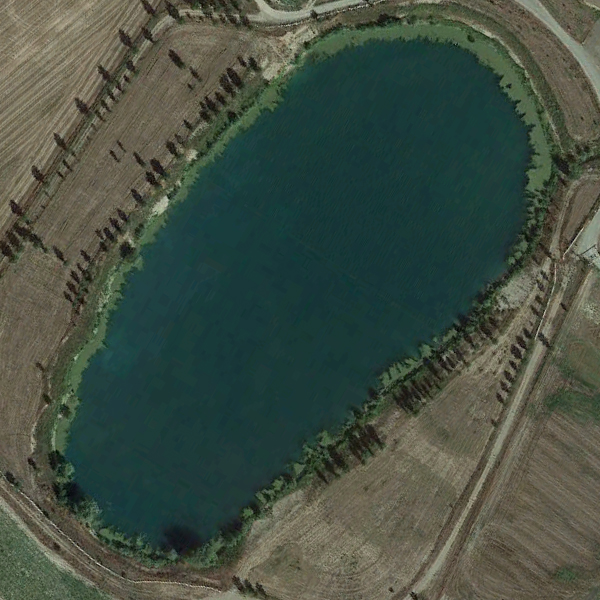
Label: Pond